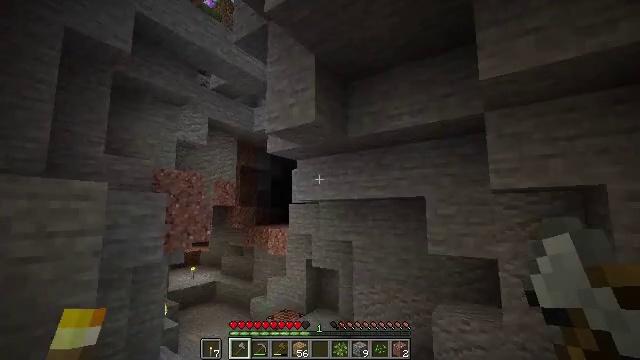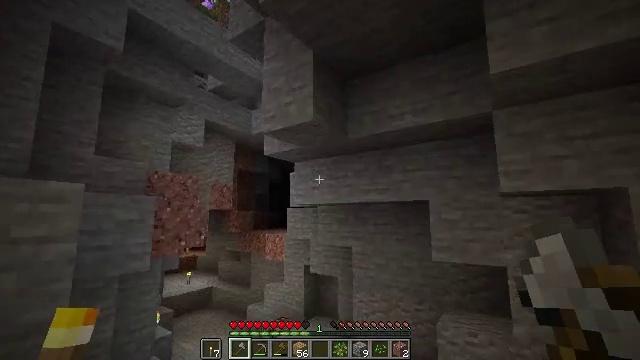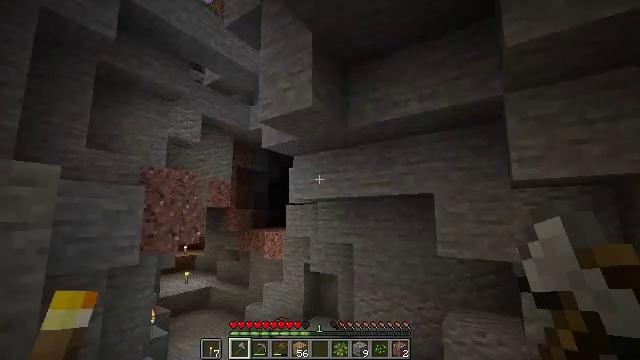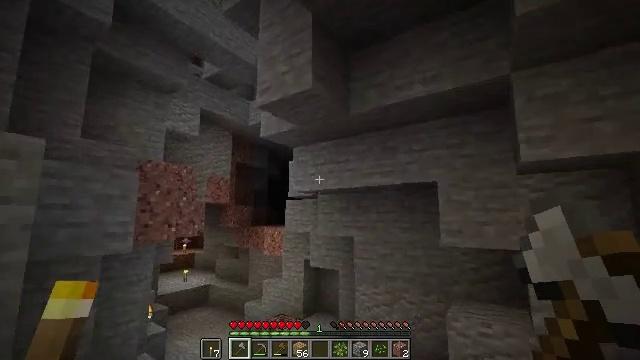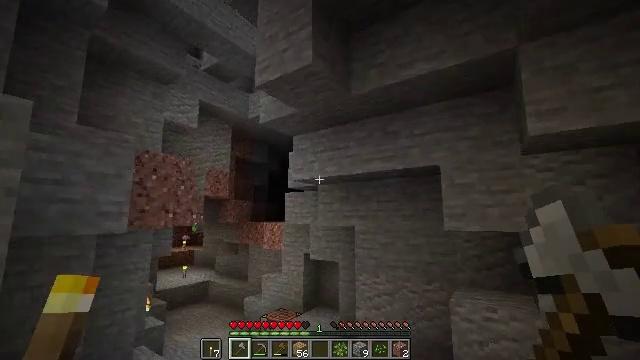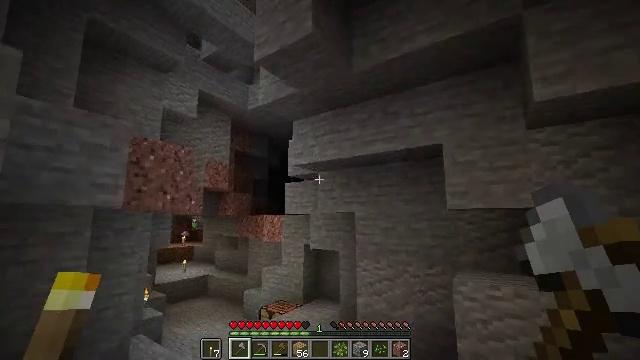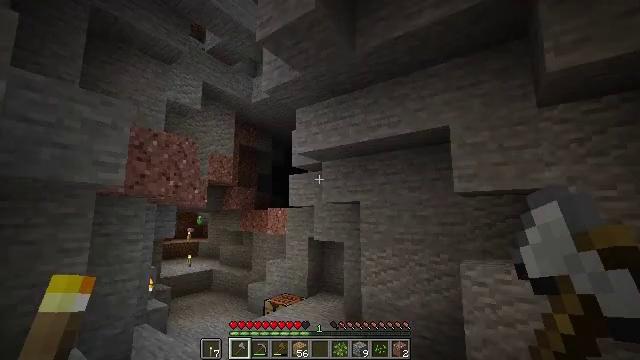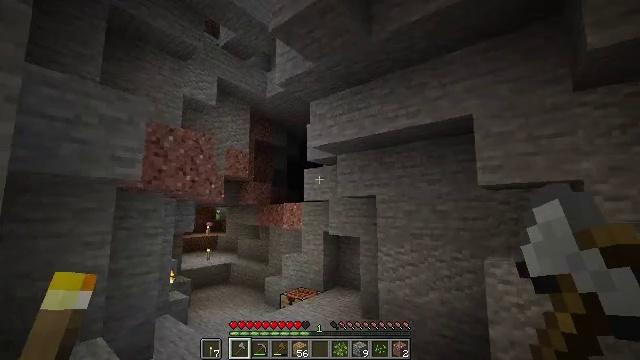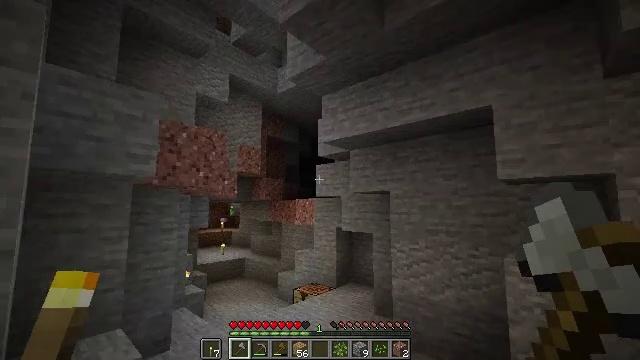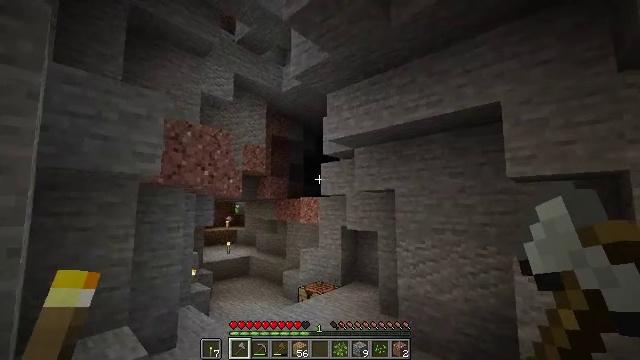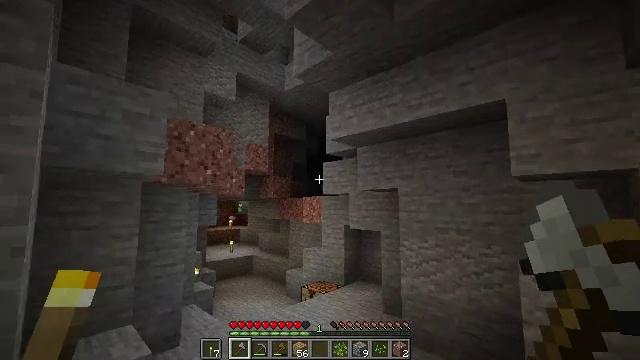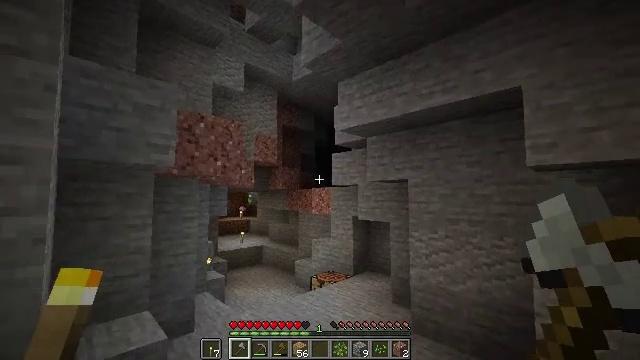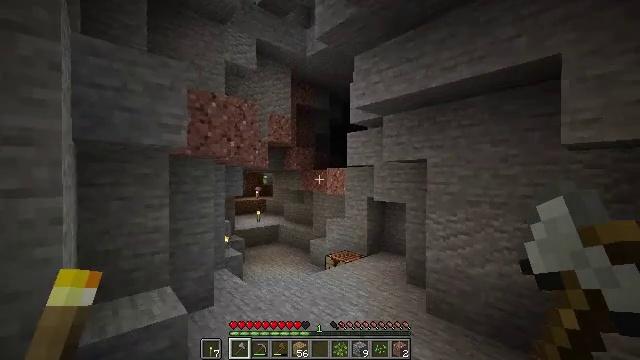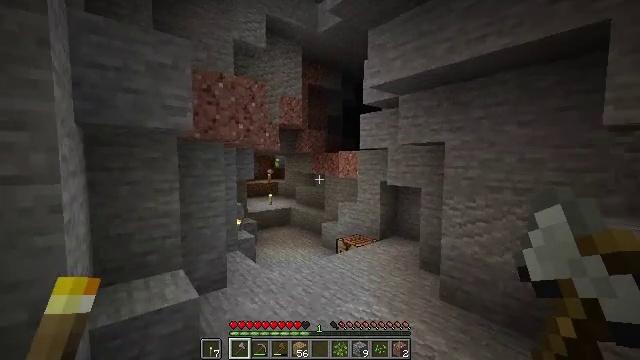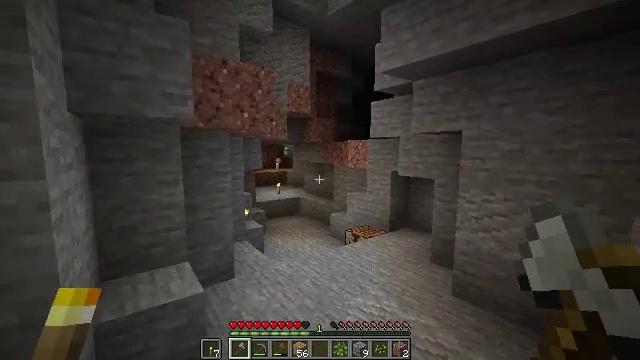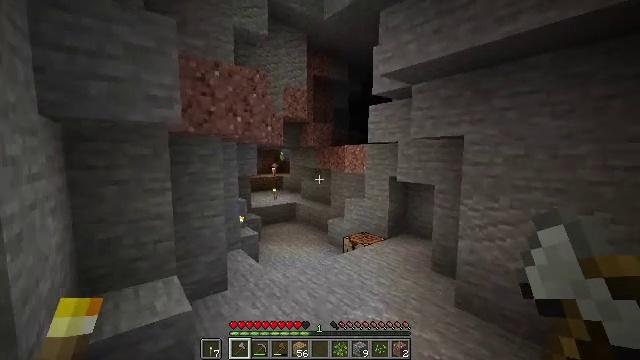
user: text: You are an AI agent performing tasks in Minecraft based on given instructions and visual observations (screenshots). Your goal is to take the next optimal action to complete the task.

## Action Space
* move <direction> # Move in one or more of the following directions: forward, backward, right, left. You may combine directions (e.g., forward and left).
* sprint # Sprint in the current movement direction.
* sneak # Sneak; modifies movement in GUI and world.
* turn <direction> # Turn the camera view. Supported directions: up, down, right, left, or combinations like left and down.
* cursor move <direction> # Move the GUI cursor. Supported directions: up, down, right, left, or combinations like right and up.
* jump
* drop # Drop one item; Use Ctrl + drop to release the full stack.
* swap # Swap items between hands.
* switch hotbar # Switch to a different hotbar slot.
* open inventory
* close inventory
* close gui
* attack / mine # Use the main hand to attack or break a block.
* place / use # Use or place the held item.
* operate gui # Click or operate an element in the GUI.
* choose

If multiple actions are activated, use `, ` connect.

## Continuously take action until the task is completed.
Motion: motion action
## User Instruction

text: Collect granite for building materials.
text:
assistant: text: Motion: move forward
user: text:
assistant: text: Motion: move forward
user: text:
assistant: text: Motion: no_op
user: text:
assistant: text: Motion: no_op
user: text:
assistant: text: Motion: no_op
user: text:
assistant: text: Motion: turn left
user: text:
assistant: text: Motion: turn left and down
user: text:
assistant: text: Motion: turn left
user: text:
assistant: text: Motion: turn left
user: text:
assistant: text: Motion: no_op
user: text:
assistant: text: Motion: move forward, turn left and down
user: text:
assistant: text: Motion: move forward, turn left and down
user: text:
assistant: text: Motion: move forward, turn left and down
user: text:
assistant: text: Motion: move forward, turn left and down
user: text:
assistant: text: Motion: move forward, turn up
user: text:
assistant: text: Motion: move forward
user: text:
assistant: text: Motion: move forward
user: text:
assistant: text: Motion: move forward
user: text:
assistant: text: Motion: move forward
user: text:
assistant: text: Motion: move forward
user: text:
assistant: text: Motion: move forward
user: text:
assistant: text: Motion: move forward
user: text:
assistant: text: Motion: move forward
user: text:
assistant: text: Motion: move forward
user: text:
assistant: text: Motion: move forward
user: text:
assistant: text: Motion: move forward
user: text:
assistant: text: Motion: move forward
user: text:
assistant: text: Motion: move forward
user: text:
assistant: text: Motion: move forward
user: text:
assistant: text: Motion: move forward